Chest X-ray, PA view. Patient: 51 years old, sex M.
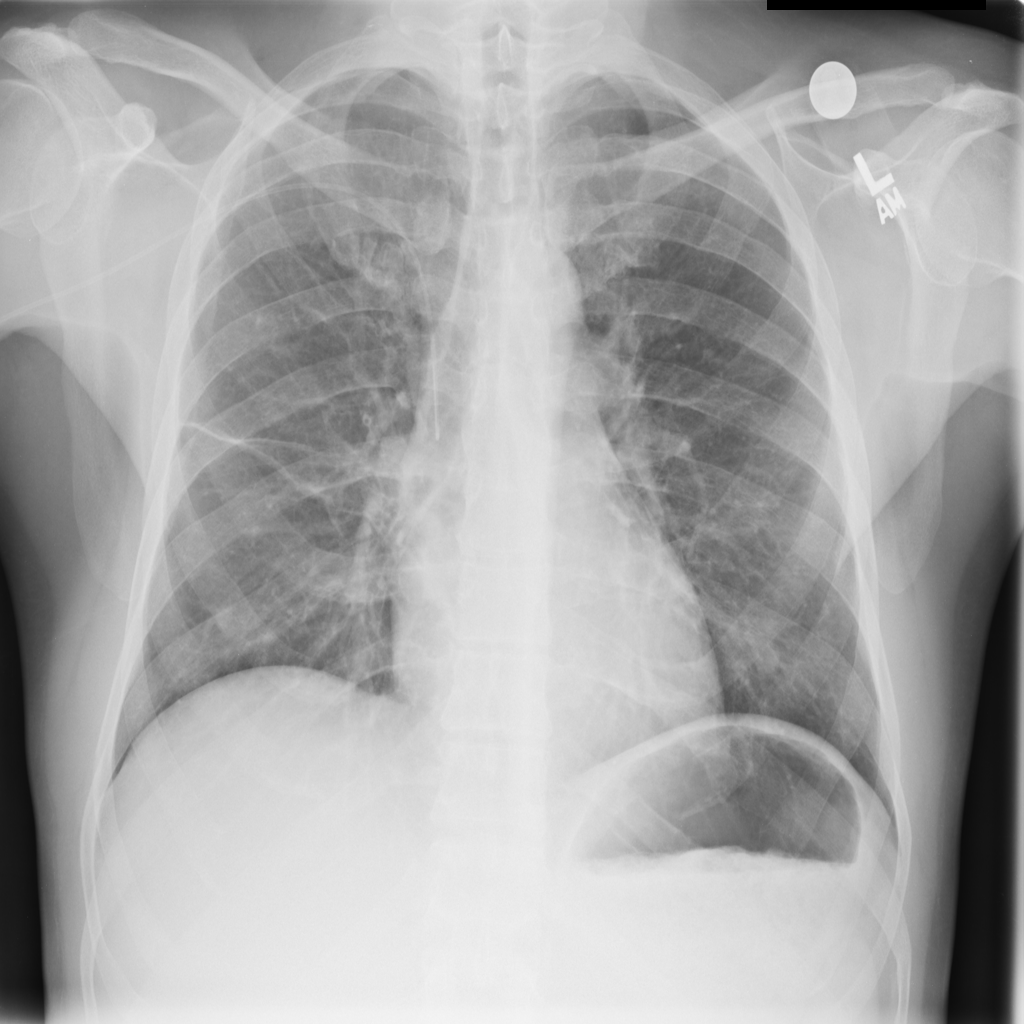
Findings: Atelectasis